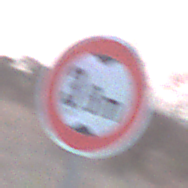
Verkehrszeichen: TatsaechlicheHoehe
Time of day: SunriseSunset
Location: Outdoor (Nature)
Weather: Clear
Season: NotSpecified
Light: Natural